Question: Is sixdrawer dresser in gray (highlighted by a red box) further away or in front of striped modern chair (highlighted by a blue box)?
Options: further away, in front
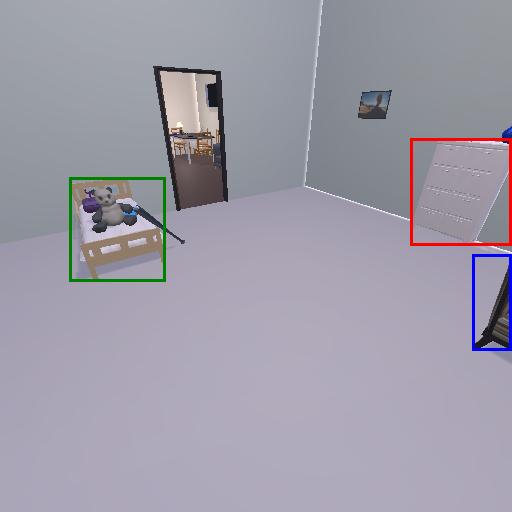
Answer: further away